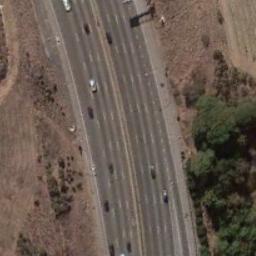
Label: freeway